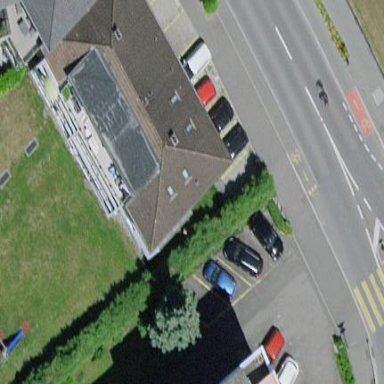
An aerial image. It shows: Diagonal street-side parking with asphalt surface.